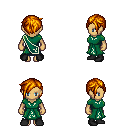
a pixel art fantasy rpg character, female body template, human, tanned skin, sash dress, magenta pants, dark blonde pixie cut hairstyle, black shoes, four views (front, back, left, right), 2x2 character sprite sheet, small pixel art, hard edges, no anti-aliasing